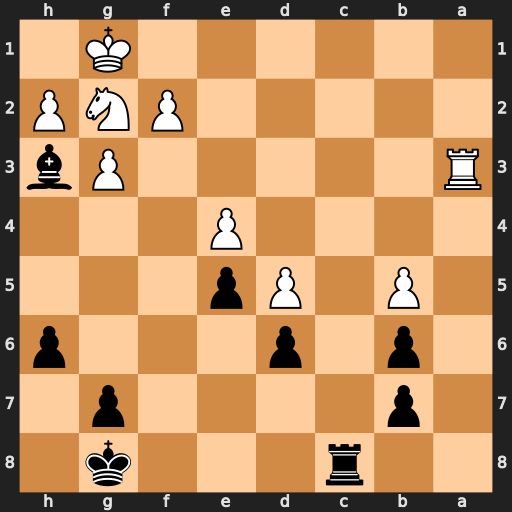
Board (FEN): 2r3k1/1p4p1/1p1p3p/1P1Pp3/4P3/R5Pb/5PNP/6K1
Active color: b
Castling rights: -
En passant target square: -
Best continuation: Rc1+ Ne1 Rxe1#